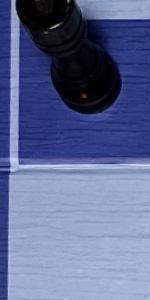
Label: Empty